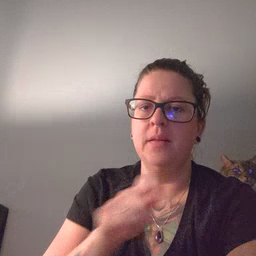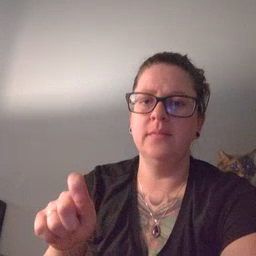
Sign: pen